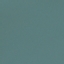
Land use / land cover: SeaLake